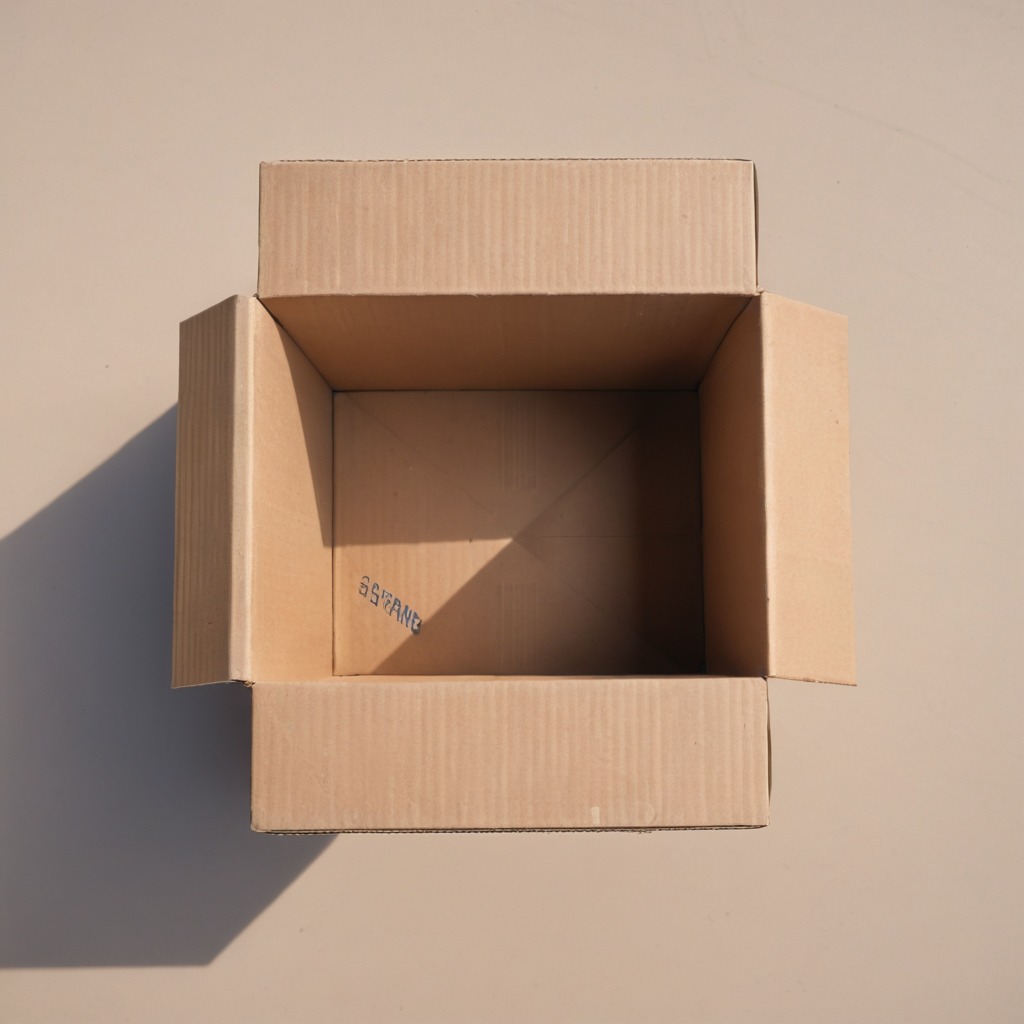
A coiled metal spring is lying on a clean dry cardboard box surface in an outdoor workshop during daytime bright natural light soft shadows slightly creased but